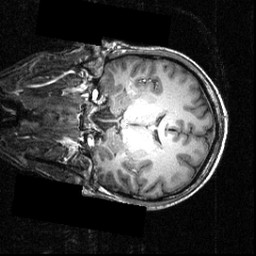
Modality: T1w
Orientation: coronal
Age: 24
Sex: male
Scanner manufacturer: siemens
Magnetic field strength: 3.951 T
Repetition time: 1.5 s
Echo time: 0.00335 s